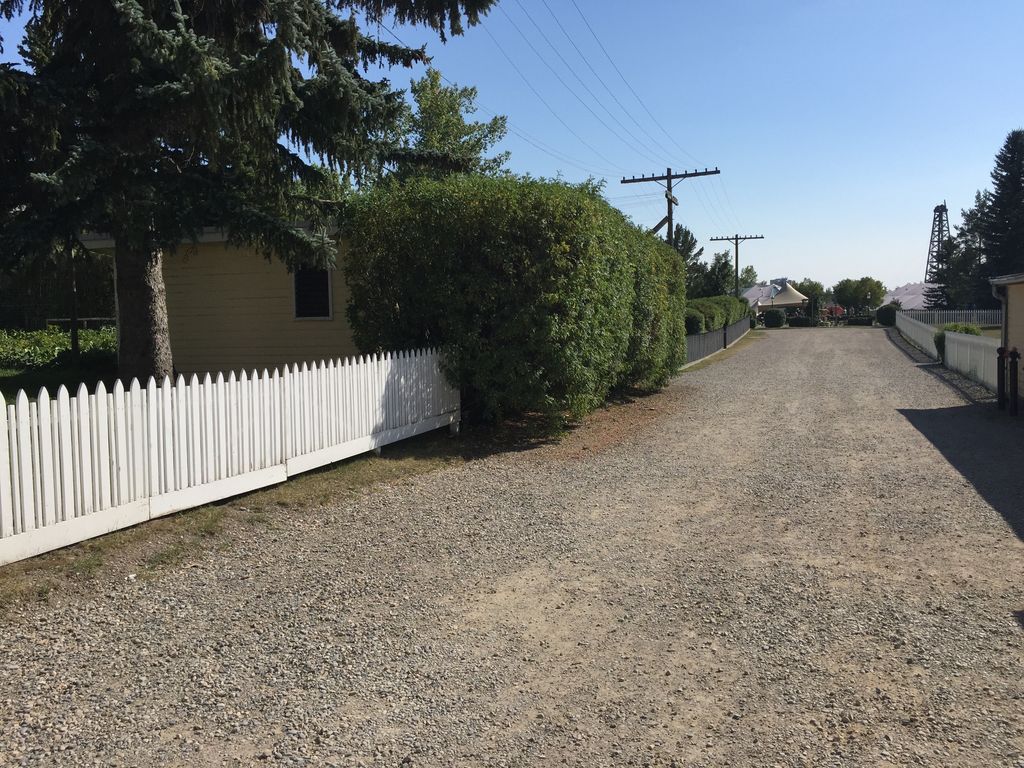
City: calgary